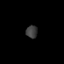
Tissue: prostate
Cell type: T cells
Senescence score: 0.3434
Nuclear area (px): 144
Mean DAPI intensity: 60.521